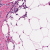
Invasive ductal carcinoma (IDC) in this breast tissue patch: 0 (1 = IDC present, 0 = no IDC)